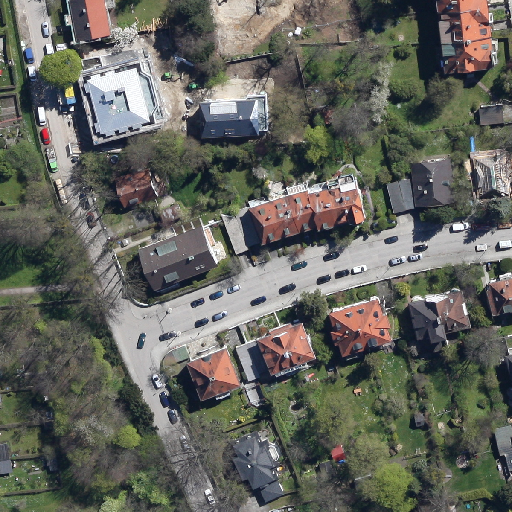
Referring expression: light-duty vehicle in the parking area